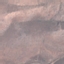
Land use / land cover class: HerbaceousVegetation